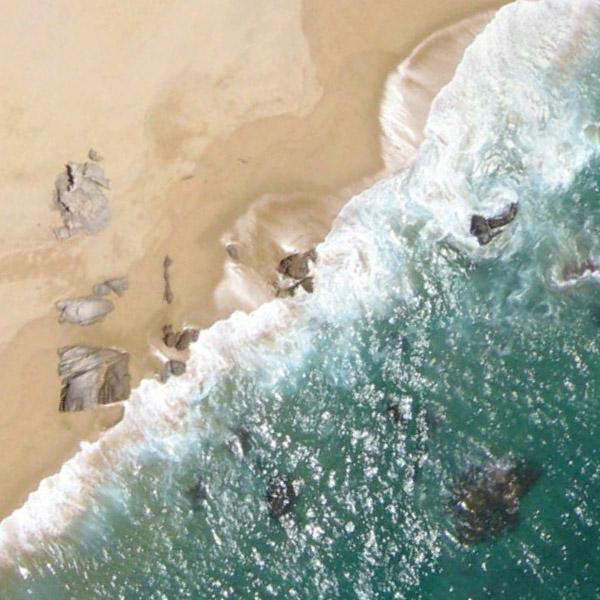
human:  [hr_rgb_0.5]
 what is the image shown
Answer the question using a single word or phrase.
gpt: beach